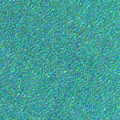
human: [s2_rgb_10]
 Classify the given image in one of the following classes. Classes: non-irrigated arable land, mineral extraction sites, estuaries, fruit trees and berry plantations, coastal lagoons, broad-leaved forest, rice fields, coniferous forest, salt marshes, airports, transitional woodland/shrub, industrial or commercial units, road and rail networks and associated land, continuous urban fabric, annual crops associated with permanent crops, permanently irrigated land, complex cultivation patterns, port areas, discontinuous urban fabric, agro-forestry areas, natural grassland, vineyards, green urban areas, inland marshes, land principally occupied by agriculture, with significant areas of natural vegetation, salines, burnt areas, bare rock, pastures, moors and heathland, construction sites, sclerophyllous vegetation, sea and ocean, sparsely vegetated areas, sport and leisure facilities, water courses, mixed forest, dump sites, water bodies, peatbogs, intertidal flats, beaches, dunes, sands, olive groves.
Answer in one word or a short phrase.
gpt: sea and ocean